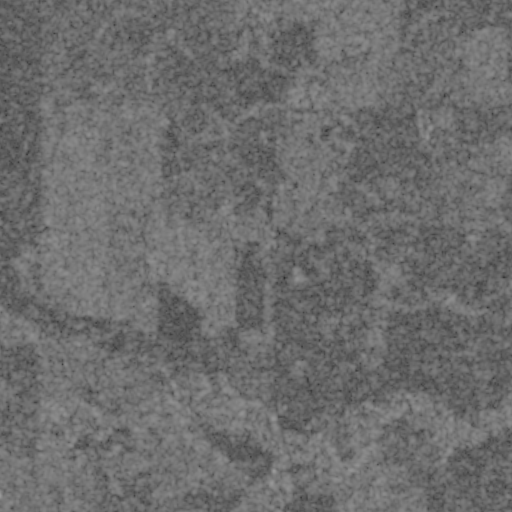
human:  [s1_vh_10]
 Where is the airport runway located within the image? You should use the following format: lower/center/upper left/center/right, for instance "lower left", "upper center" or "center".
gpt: The airport runway is located in the lower left of the image.
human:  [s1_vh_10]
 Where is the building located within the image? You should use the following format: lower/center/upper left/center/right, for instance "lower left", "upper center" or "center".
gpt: There is no building in the image.

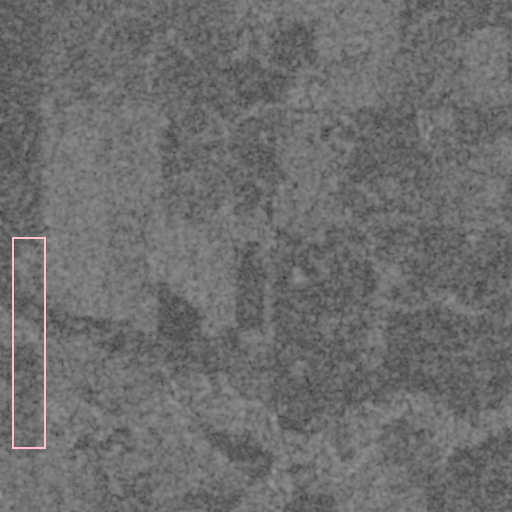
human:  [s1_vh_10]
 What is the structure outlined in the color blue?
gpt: There is no blue outline.
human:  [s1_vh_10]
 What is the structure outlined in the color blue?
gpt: There is no structure outlined in blue.